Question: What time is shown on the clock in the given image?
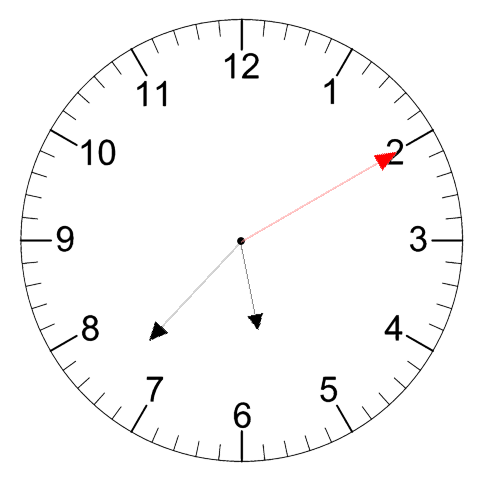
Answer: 05:37:10